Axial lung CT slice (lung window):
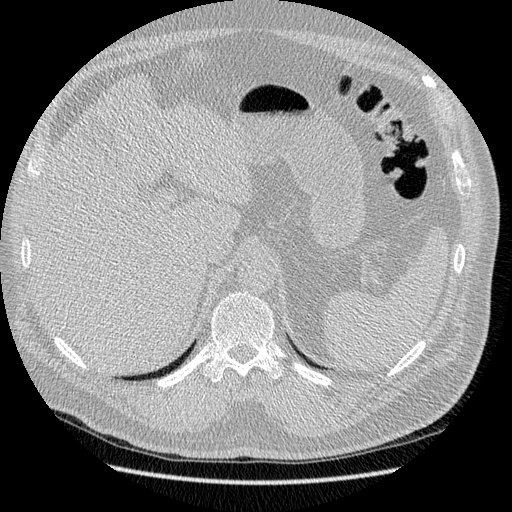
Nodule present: no